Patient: sex F, age 41
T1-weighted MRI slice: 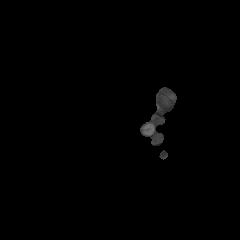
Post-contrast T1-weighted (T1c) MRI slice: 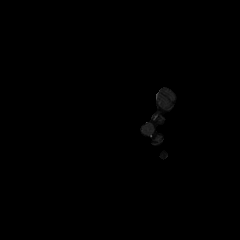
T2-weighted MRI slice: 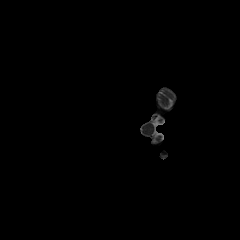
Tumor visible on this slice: no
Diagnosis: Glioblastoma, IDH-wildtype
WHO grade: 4